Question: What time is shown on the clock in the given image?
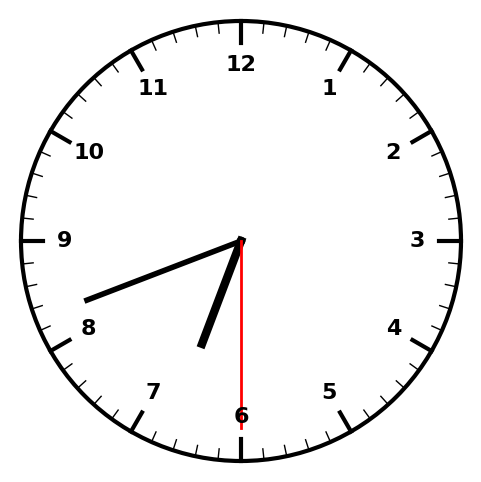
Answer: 06:41:30